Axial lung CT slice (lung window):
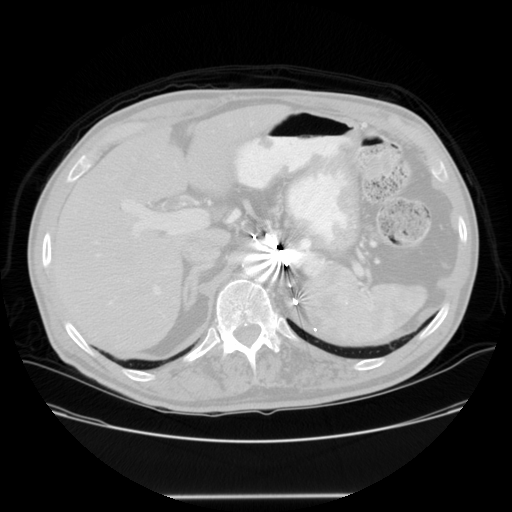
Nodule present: no